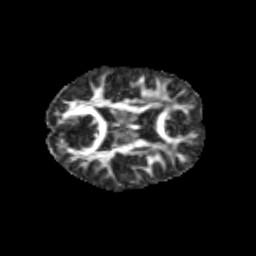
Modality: FA
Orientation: axial
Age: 10
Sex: male
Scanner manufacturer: siemens
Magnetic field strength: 3 T
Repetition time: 3.8 s
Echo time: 0.07 s